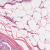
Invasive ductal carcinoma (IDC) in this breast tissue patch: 1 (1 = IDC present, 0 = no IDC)